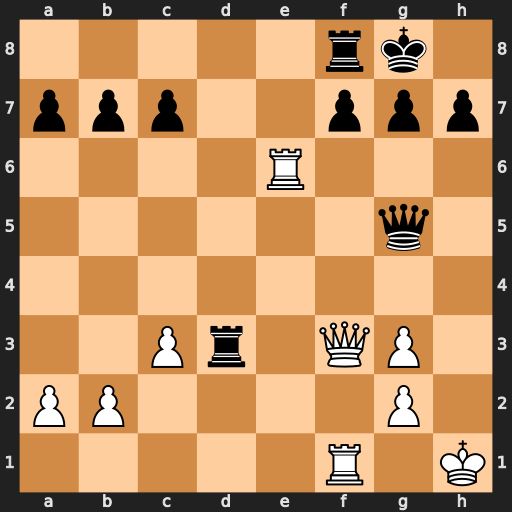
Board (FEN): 5rk1/ppp2ppp/4R3/6q1/8/2Pr1QP1/PP4P1/5R1K
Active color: w
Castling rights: -
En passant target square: -
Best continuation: Qxf7+ Rxf7 Re8+ Rf8 Rfxf8#